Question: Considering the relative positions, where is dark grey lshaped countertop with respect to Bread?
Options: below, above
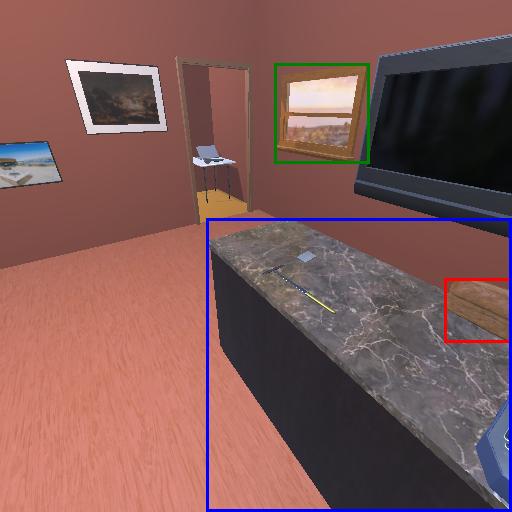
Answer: below